You are looking at the unprocessed time series of a bearing vibration snapshot. Diagnose the bearing from this image, choosing from: normal, inner_race, outer_race, ball.
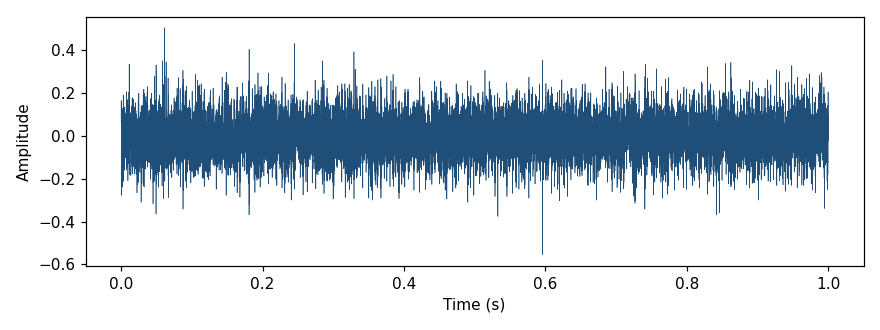
Answer: outer_race